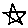
Label: star